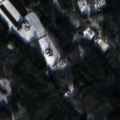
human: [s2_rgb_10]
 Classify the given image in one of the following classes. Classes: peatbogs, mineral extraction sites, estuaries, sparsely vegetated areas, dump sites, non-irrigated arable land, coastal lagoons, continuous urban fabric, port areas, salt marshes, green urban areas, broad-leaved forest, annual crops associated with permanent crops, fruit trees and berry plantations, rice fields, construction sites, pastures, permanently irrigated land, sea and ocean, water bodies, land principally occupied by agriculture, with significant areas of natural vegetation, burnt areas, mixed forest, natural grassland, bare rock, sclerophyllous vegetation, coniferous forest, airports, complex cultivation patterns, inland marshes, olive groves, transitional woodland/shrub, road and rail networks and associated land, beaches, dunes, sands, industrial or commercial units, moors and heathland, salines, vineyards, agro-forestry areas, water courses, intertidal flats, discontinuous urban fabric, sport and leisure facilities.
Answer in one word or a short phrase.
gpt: non-irrigated arable land, coniferous forest, mixed forest